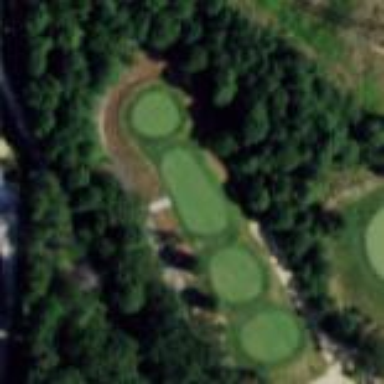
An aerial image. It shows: Heavy rough area on golf course.